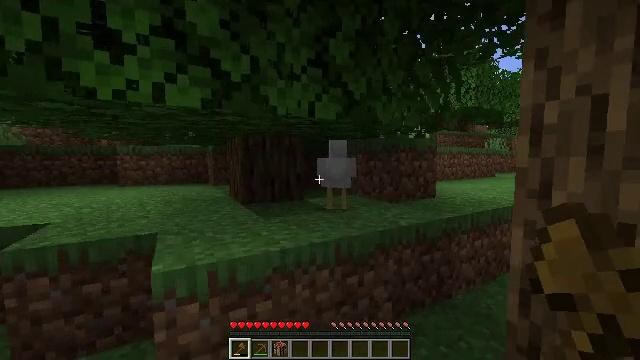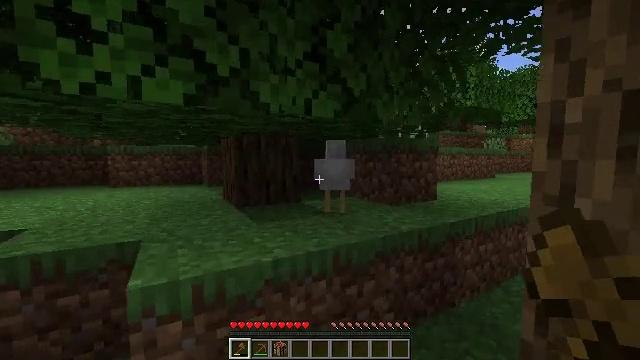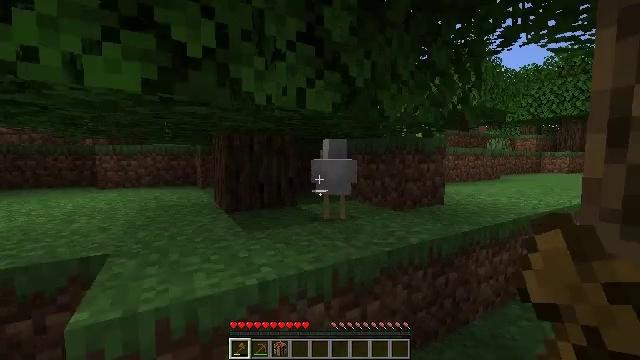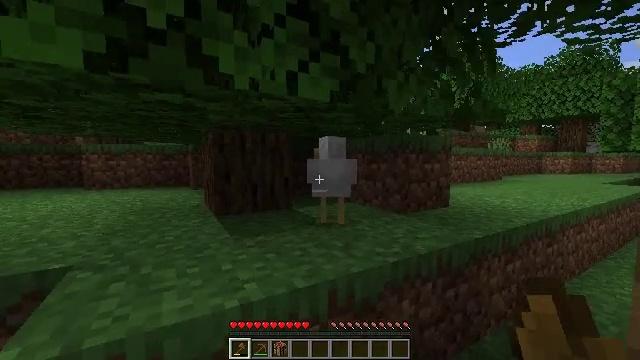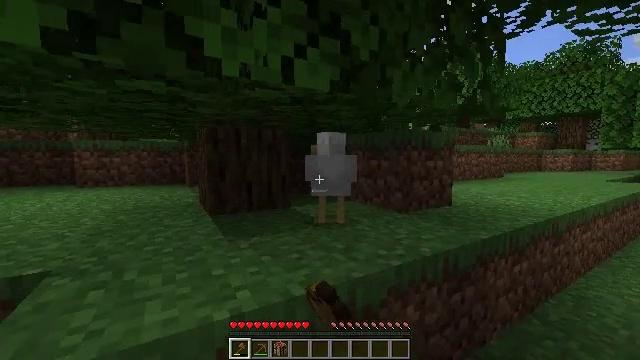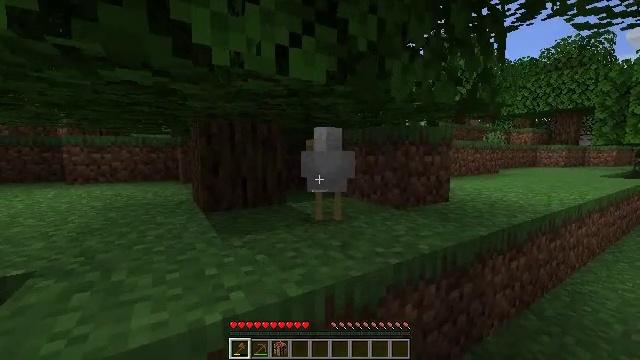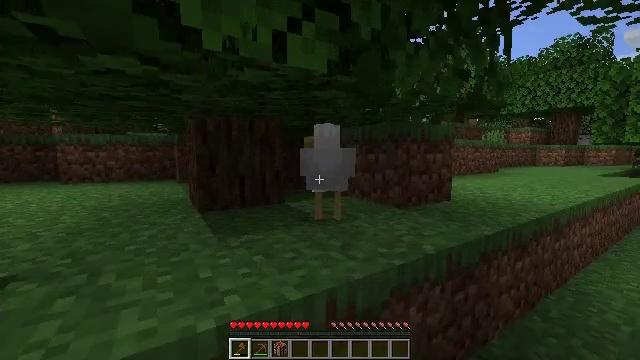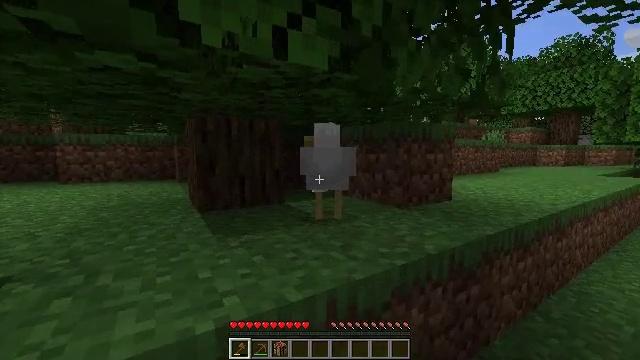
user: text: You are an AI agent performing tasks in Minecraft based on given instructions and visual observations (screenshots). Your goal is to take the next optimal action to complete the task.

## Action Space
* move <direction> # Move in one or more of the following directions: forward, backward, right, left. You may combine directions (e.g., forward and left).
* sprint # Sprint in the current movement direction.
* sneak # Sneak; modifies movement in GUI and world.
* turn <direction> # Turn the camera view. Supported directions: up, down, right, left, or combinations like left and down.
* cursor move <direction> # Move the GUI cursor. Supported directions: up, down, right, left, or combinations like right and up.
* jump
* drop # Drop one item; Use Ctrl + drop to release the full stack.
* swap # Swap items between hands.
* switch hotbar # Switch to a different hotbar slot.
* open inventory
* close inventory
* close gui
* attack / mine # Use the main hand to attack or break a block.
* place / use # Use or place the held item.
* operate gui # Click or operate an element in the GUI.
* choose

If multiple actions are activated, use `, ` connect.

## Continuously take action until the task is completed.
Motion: motion action
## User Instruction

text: Kill the chicken.
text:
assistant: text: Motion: move forward
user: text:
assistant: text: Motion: move forward
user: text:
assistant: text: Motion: move forward, attack / mine
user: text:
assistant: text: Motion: attack / mine
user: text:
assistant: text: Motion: attack / mine
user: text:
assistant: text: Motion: no_op
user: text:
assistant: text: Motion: no_op
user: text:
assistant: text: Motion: no_op